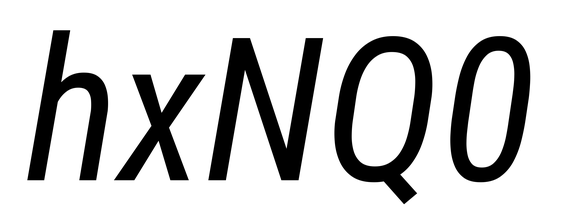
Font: Roboto-Italic_Condensed_Italic